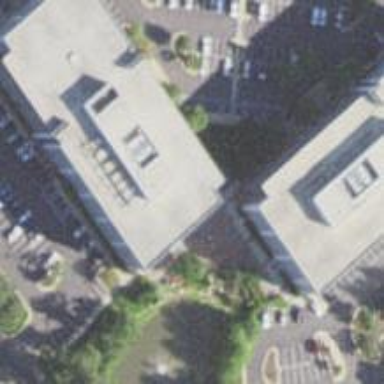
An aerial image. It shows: Building.